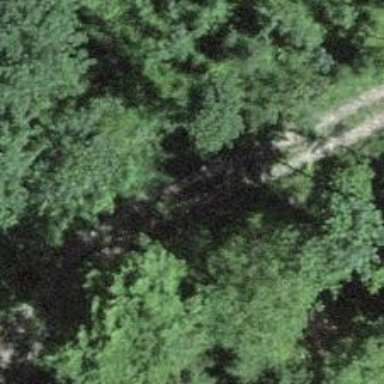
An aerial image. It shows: Path.